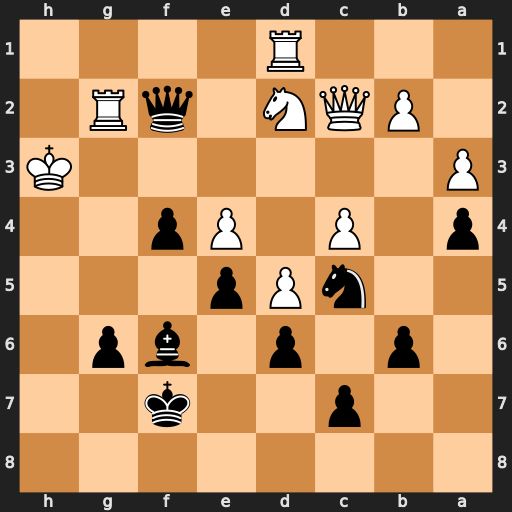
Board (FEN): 8/2p2k2/1p1p1bp1/2nPp3/p1P1Pp2/P6K/1PQN1qR1/3R4
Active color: b
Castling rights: -
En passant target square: -
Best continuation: Qh4#